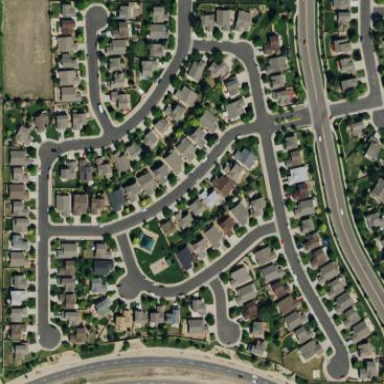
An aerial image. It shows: This residential area consists of single-family homes.